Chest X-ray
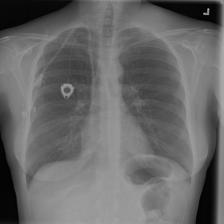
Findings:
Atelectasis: negative
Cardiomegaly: negative
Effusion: negative
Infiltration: negative
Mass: positive
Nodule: negative
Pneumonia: negative
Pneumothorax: negative
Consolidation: negative
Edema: negative
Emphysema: negative
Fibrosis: negative
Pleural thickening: negative
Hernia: negative